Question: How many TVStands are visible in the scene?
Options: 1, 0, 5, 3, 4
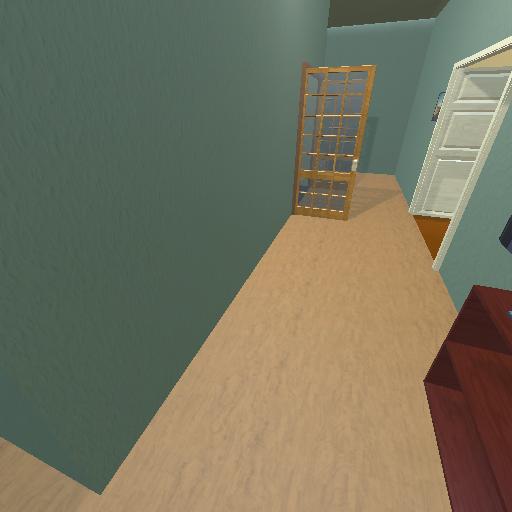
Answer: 1